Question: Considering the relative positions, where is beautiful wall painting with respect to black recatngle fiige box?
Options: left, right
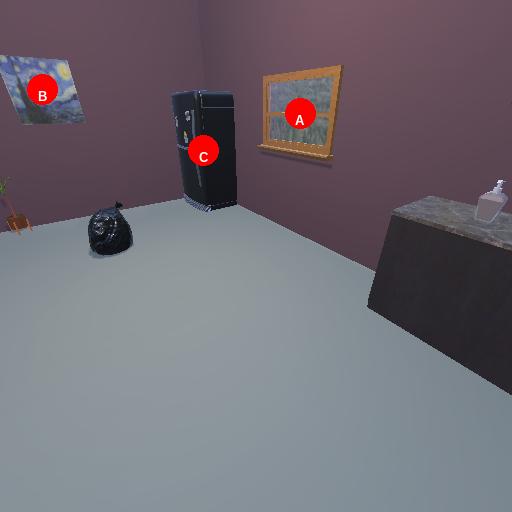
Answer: left